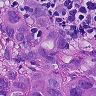
Metastatic tissue present: yes